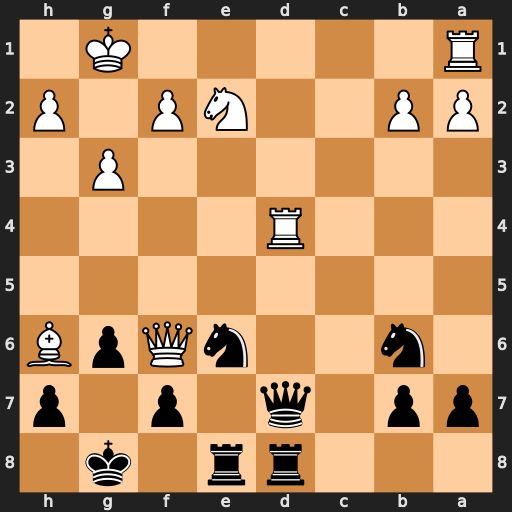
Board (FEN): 3rr1k1/pp1q1p1p/1n2nQpB/8/3R4/6P1/PP2NP1P/R5K1
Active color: b
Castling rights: -
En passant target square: -
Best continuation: Nd5 Rxd5 Qxd5